Interaction volume radius: 5 \u00c5
Interaction volume height: 15 \u00c5
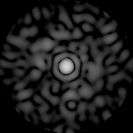
Disorder parameter: 0.8217